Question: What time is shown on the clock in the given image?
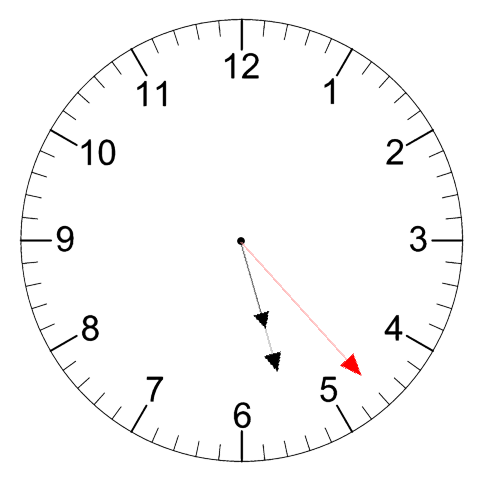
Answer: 05:27:23